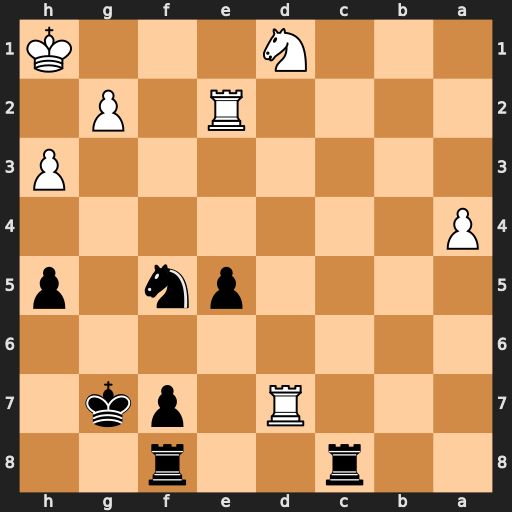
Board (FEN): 2r2r2/3R1pk1/8/4pn1p/P7/7P/4R1P1/3N3K
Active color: b
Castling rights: -
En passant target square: -
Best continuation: Ng3+ Kh2 Nxe2